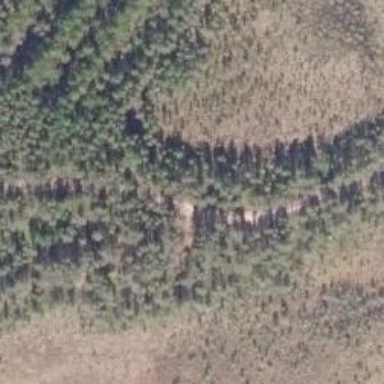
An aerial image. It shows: Archaeological site featuring hut circle. It is categorized as historic location.